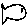
Label: fish